Question: Was able to import a CSV while trying to perform squeeze but it looks like a data frame instead of a series?
This is what I tried
'''
import pandas as pd
import numpy as np
dnd_name = pd.read_csv(r"dnd-dataframe.csv", usecols = ["name"], squeeze = True)
dnd_name.head()
'''
this is what I expected at least I remember learning the output was not a data frame but more like a series?
I was expecting it would come in like a series and less like data frame and look something like this
'''
name
bam Bard Dagger, sling, club Transmutation, Enchantment
niem Sorcerer light crossbow, battleaxe Necromancy
aem Paladin Greataxe Abjuration, Conjuration
yaeks Rogue club, battleaxe Conjuration, Evocation, Transmutation
jeeks Druid Dagger, Greataxe Evocation, Transmutation, Necromancy
Name: Type, dtype: object
'''
'''
'''
this is the errors
But instead, I received an error
'''
import pandas as pd
import numpy as np
dnd_name = pd.read_csv(r"dnd-dataframe.csv", usecols = ["name"], squeeze = True)
dnd_name.head()
'''
error received
'''
usecols_dtype = lib.infer_dtype(usecols, skipna=False)
ValueError: 'usecols' must either be list-like of all strings, all unicode, all integers or a callable.
'''
I also was tried this which worded but also didn't look as expected
'''
import pandas as pd
import numpy as np
dnd_name = pd.read_csv(r"dnd-dataframe.csv", index_col = "name", squeeze = True)
dnd_name.head()
'''
non-picture data frame below
link to actual dataframe csv <URL>
'''

'''
I can import it normally into a data frame and I get the
'''
import pandas as pd
import numpy as np
dnd_df = pd.read_csv(r"dnd-dataframe.csv")
dnd_df.head()
name herotype weapons spells
0 bam Bard Dagger, sling, club Transmutation, Enchantment
1 niem Sorcerer light crossbow, battleaxe Necromancy
2 aem Paladin Greataxe Abjuration, Conjuration
3 yaeks Rogue club, battleaxe Conjuration, Evocation, Transmutation
4 jeeks Druid Dagger, Greataxe Evocation, Transmutation, Necromancy
'''
After fixing import using siamak safari comments
'''
import pandas as pd
import numpy as np
dnd_names = pd.read_csv(r"dnd-dataframe.csv", usecols = ["name", "herotype", "weapons", "spells"], squeeze = True)
dnd_names.head()
'''
'''
name herotype weapons spells
0 bam Bard Dagger, sling, club Transmutation, Enchantment
1 niem Sorcerer light crossbow, battleaxe Necromancy
2 aem Paladin Greataxe Abjuration, Conjuration
3 yaeks Rogue club, battleaxe Conjuration, Evocation, Transmutation
4 jeeks Druid Dagger, Greataxe Evocation, Transmutation, Necromancy
'''
As pointed out by Gregor what I am trying will not work with multiple columns but if i make new csv with only 2 columns one for index and another it works.
<URL>
'''
dnd_name1 = pd.read_csv(r"dnd-dataframe-v2.csv", index_col = ["name"], squeeze = True)
dnd_name1.head()
name
bam Bard
niem Sorcerer
aem Paladin
yaeks Rogue
jeeks Druid
Name: herotype, dtype: object
'''
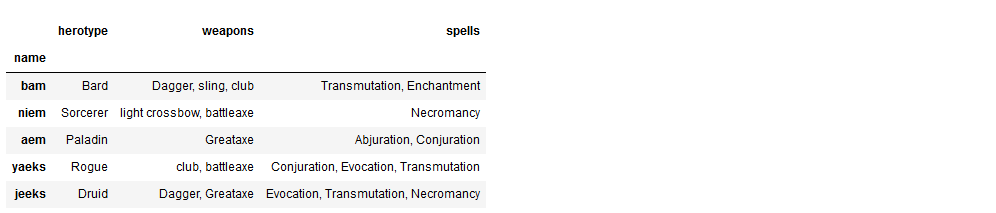
Answer: The parameter 'squeeze' is since pandas version 1.4.0.
Append '.squeeze("columns")' to a dataframe, and you will get a series.
See document: <URL>